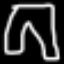
Label: pants